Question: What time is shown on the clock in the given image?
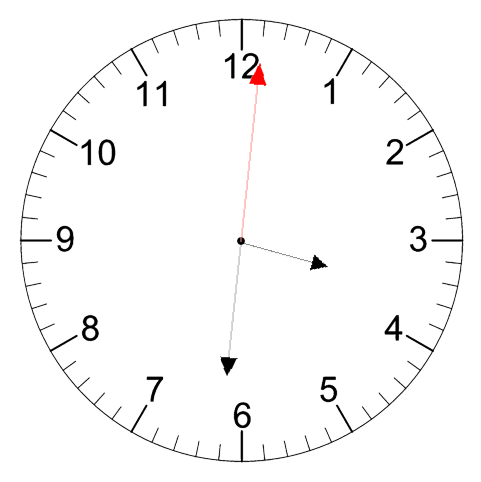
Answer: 03:31:01